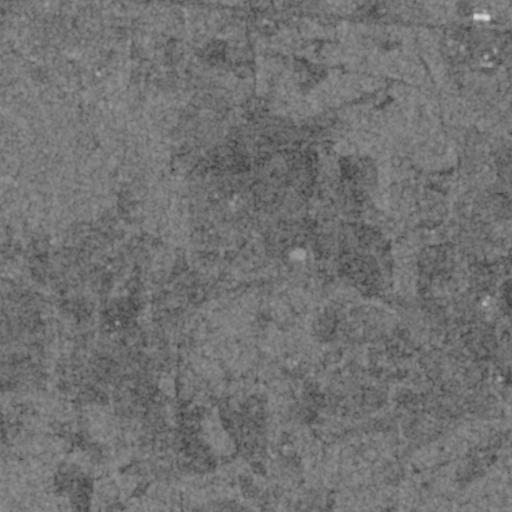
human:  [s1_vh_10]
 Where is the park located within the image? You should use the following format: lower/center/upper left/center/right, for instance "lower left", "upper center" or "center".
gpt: The park is located in the center of the image.
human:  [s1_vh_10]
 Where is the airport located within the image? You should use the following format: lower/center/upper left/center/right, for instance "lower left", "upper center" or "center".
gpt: There is no airport in the image.

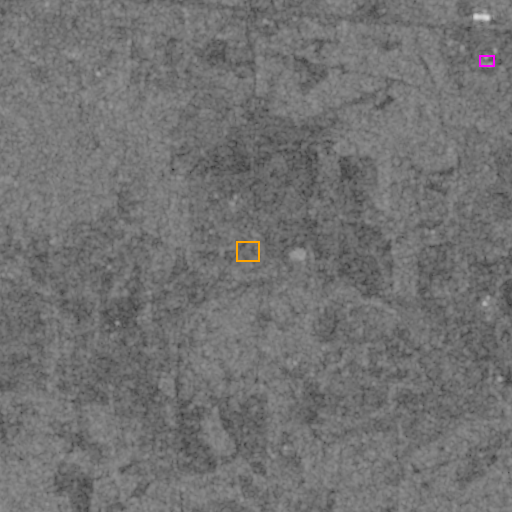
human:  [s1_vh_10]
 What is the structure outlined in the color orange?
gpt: The structure outlined in orange is a park.
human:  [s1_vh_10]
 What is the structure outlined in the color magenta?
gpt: The structure outlined in magenta is a building.
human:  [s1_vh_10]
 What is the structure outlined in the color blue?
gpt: There is no blue outline.